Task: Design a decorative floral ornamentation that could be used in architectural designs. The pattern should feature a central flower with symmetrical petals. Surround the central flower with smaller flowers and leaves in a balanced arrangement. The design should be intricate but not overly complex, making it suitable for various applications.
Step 1746:
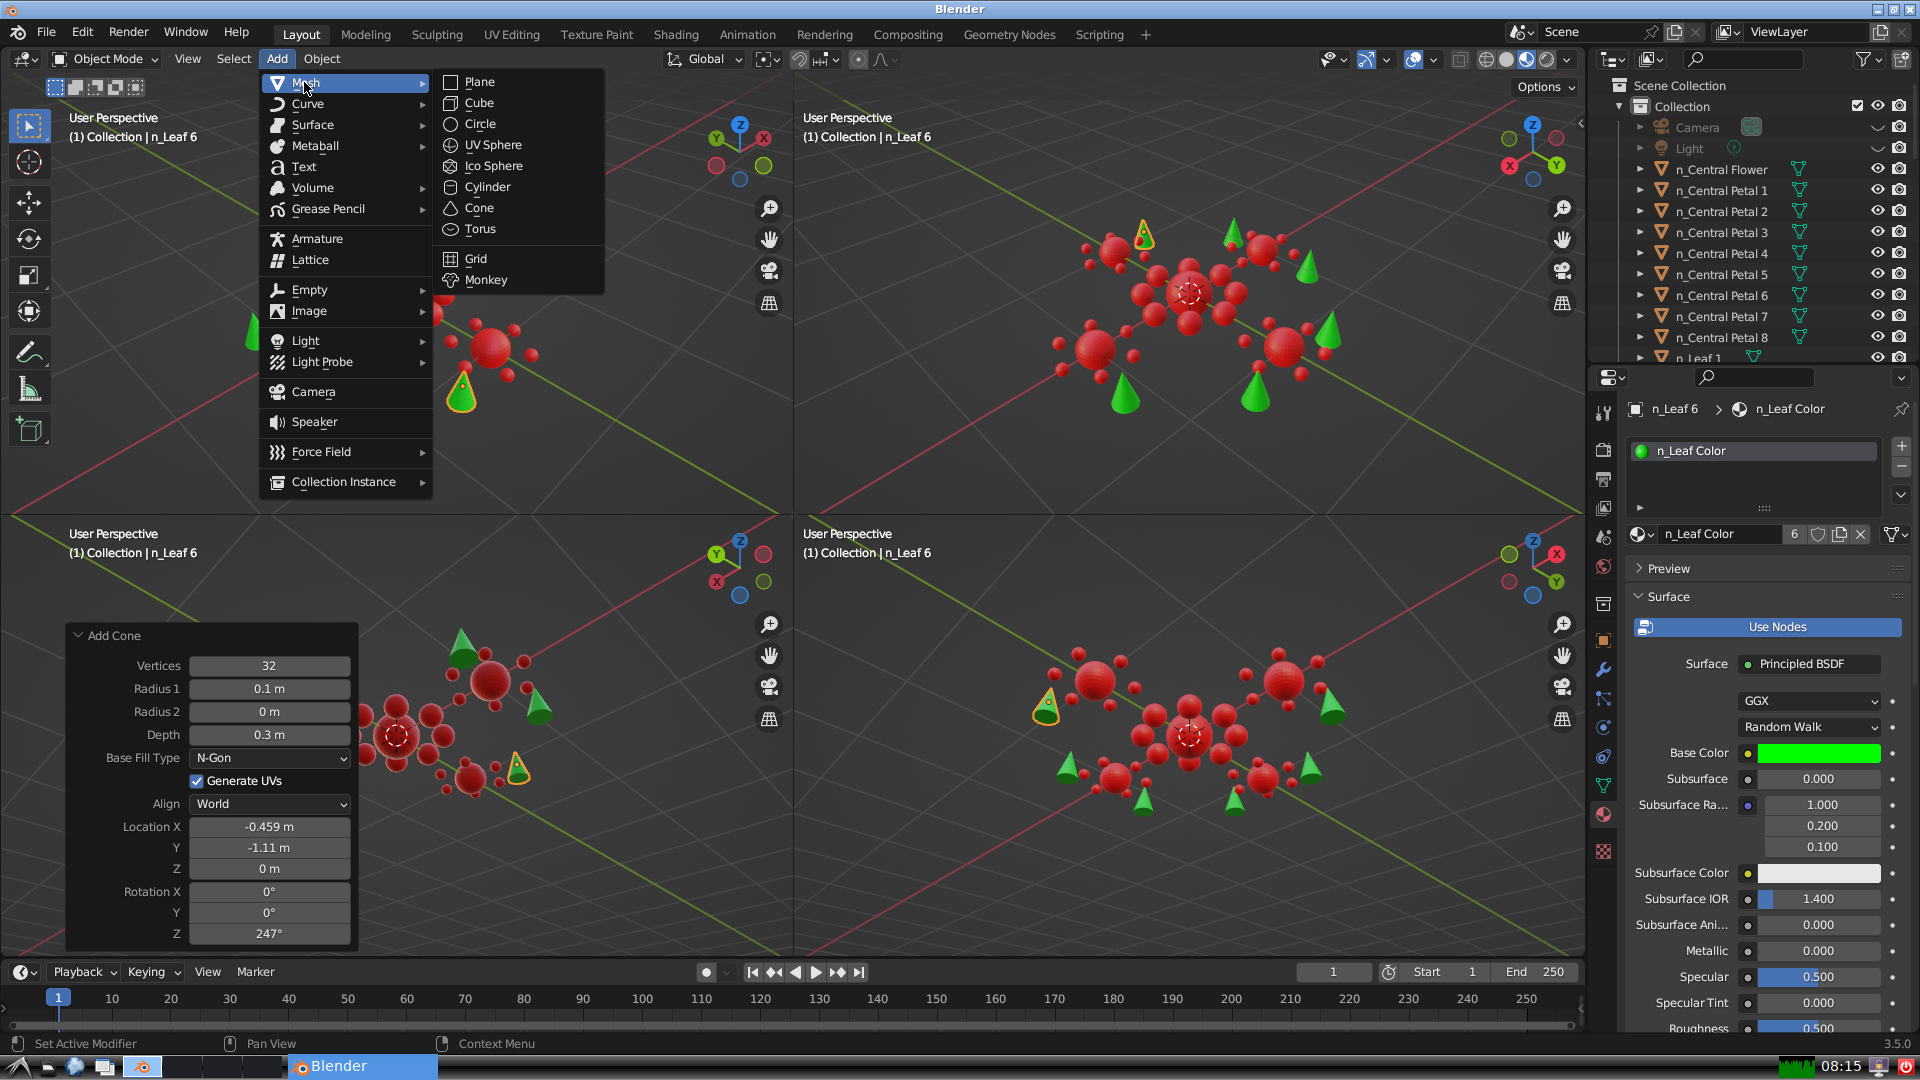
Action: {"mouse_move": [499, 210]}